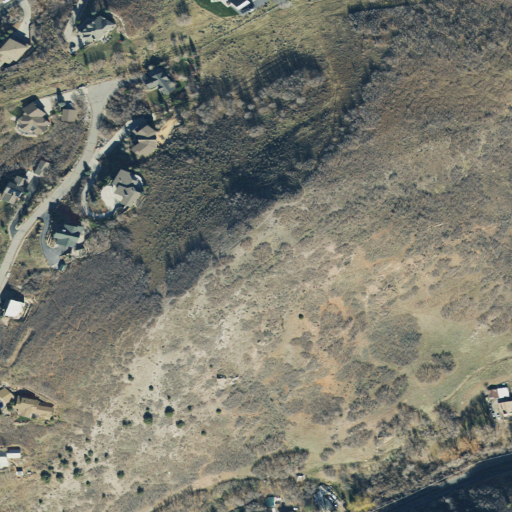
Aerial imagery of mountain in Utah named Little Tree Hill containing shrub, deciduous forest, low intensity development, open development, herbaceous wetlands, medium intensity development, and evergreen forest